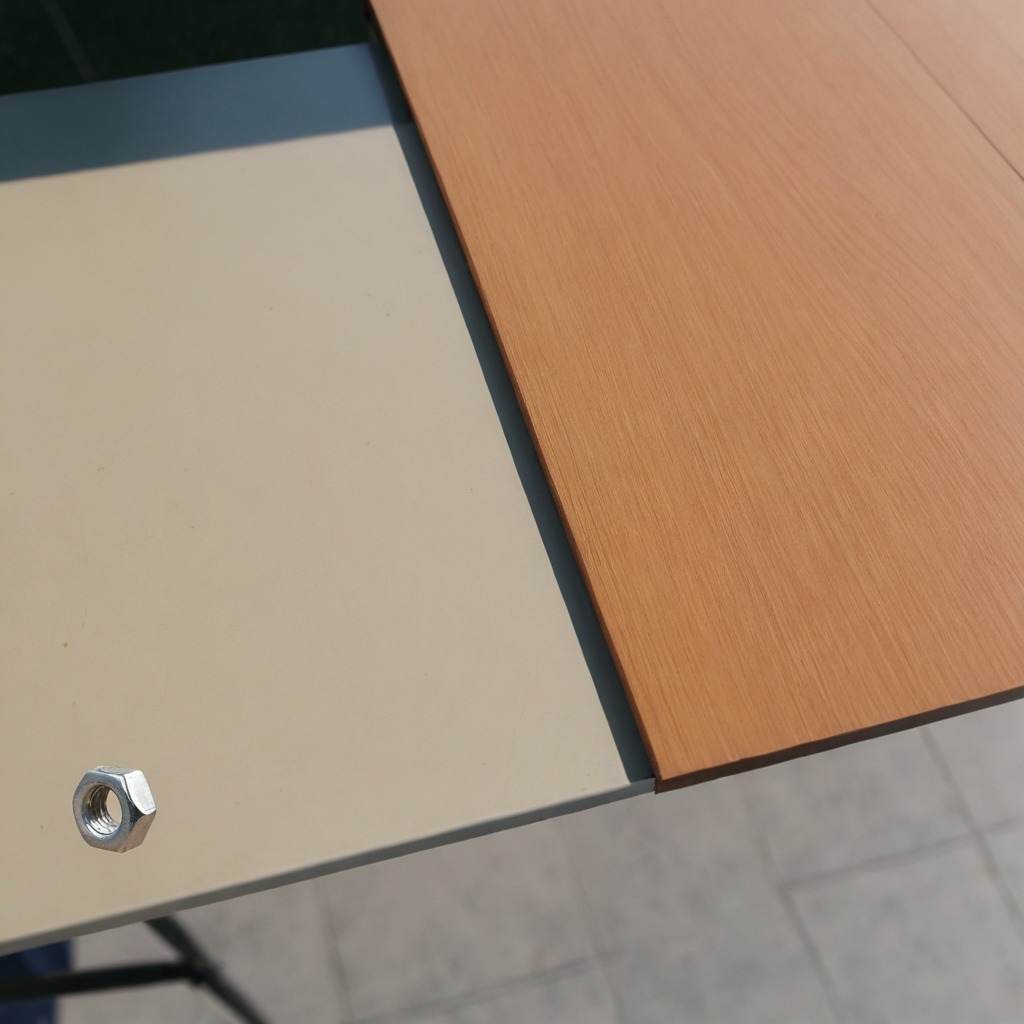
A metal nut is lying on a clean utility table in a temporary outdoor tool station afternoon light present textured surface